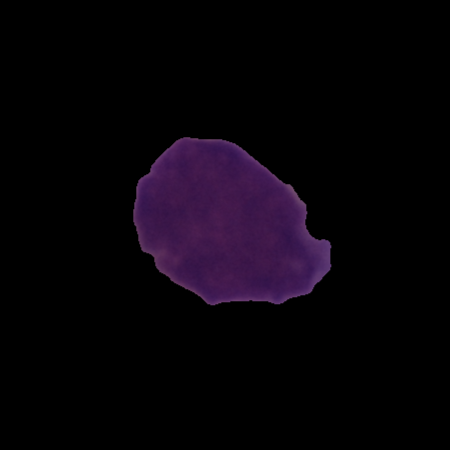
Label: cancer